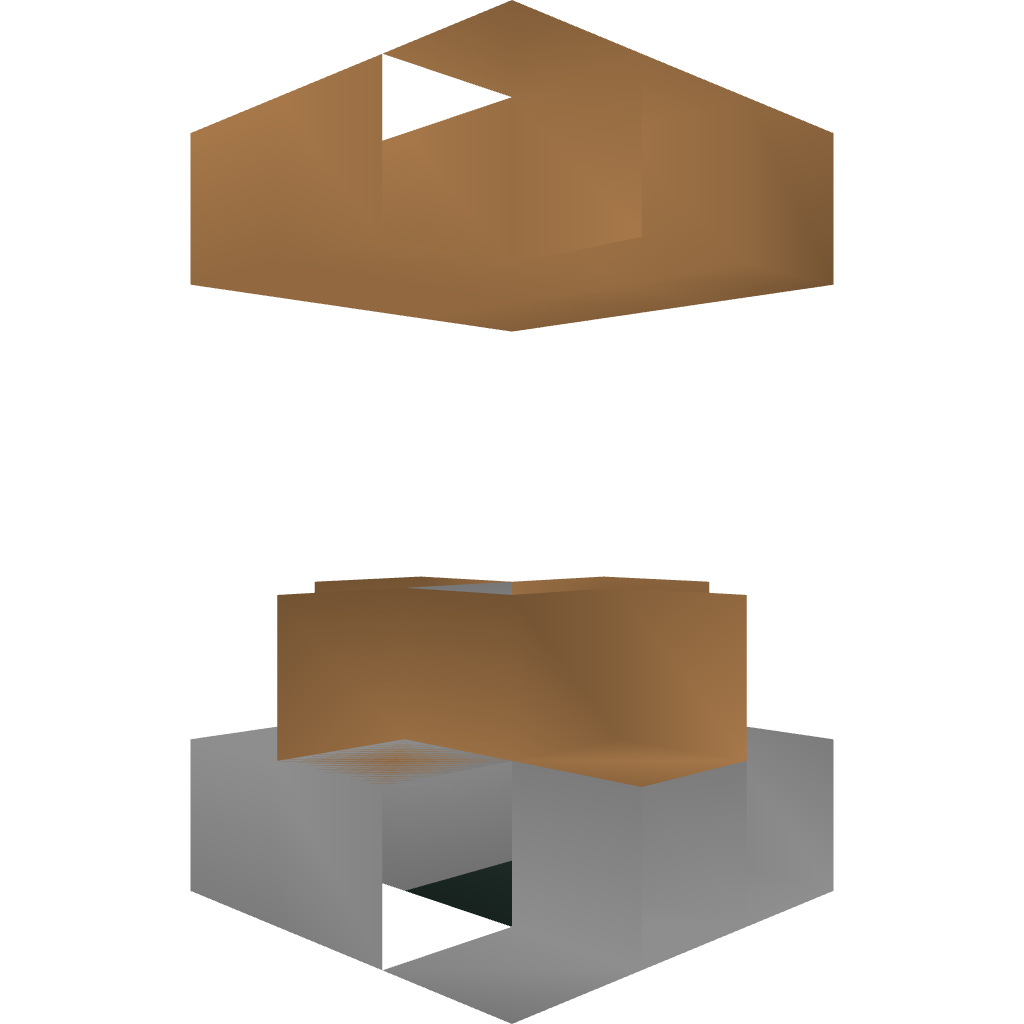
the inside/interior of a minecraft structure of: Herobrine's Well